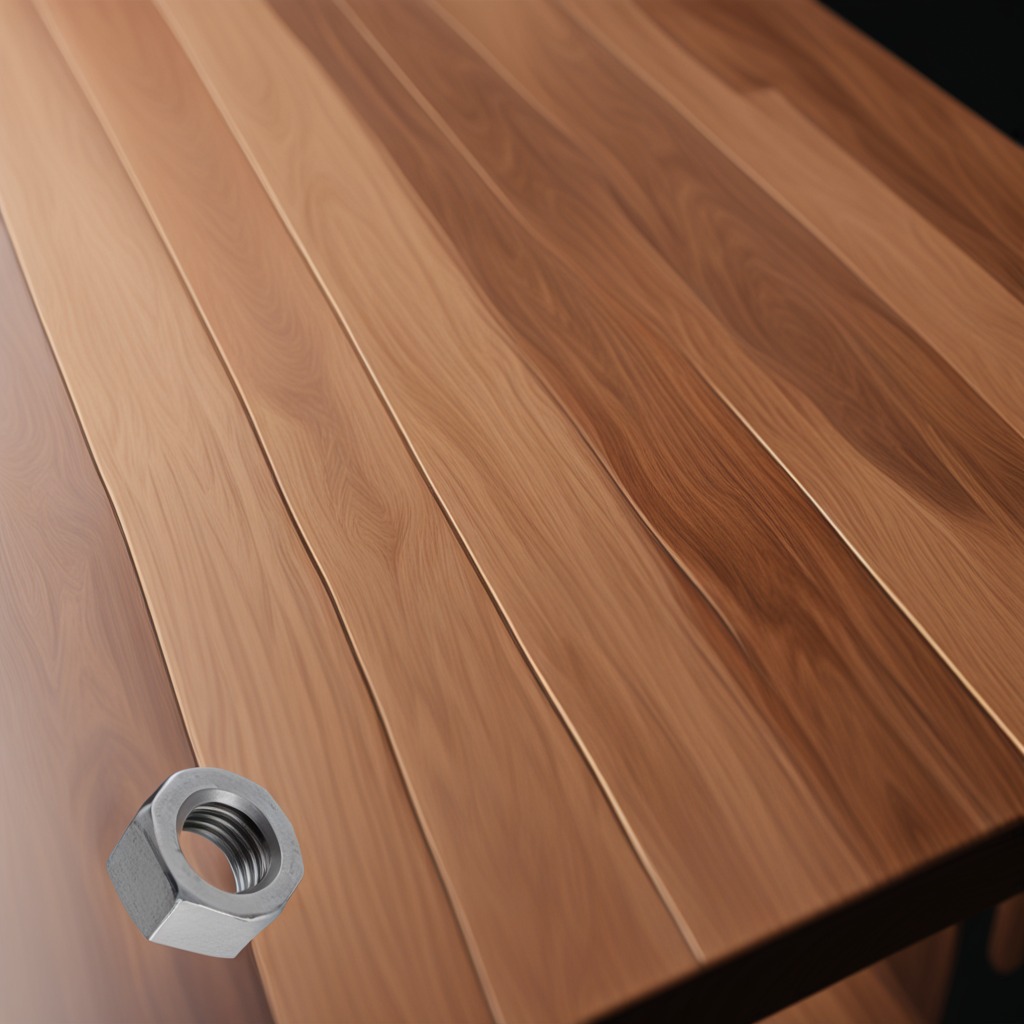
A metal nut is lying on a wooden table in a carpentry studio.